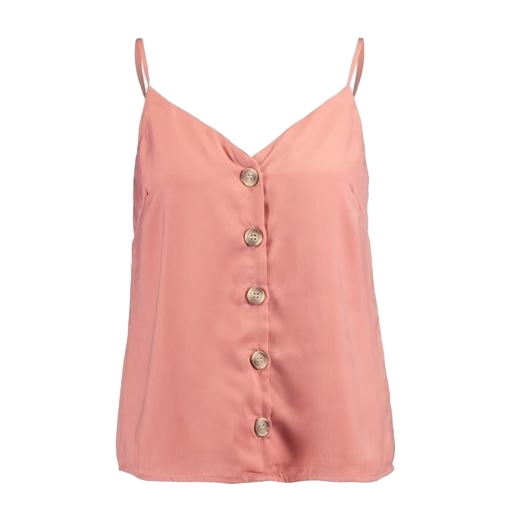
sleeveless and dark peach color, pink strappy cami, pink top, white background